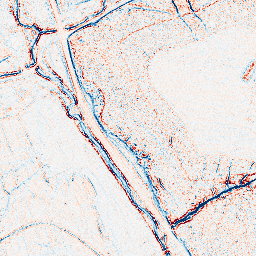
Category: edge_preserving
Decomposition family: bilateral
Decomposition parameters: d: 5
sigma_color: 100
sigma_space: 100
Upsampling method: edge_directed
Upsampling parameters: scale: 4
Upsampling scale: 4